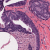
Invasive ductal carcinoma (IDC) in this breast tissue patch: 0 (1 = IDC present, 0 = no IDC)